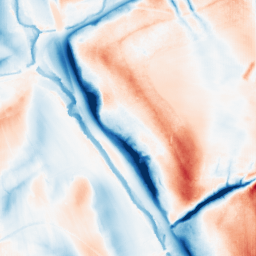
Category: classical
Decomposition family: gaussian_anisotropic
Decomposition parameters: sigma_x: 20
sigma_y: 2
Upsampling method: fft_zeropad
Upsampling parameters: scale: 2
Upsampling scale: 2